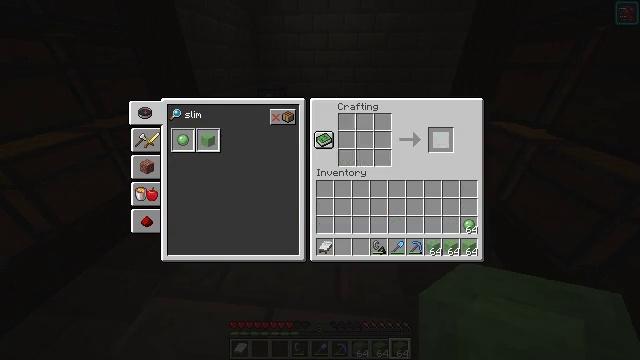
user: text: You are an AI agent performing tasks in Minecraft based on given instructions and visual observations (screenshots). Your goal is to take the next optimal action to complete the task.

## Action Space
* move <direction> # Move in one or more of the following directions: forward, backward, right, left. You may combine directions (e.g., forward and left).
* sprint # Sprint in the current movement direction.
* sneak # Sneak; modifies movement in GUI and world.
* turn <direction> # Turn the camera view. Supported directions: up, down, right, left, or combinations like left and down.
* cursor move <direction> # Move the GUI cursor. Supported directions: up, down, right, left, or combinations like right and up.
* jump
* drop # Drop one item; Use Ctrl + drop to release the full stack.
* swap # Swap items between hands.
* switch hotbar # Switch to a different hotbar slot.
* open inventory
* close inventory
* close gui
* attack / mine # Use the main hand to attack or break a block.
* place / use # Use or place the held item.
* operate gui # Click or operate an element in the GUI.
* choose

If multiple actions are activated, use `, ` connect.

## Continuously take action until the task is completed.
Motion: motion action
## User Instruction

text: Make a slime block by placing slimeballs in the crafting table.
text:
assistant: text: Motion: no_op